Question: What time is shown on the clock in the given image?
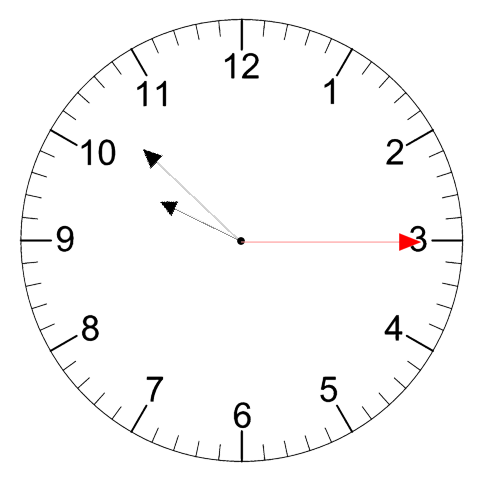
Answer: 09:52:15